Question: Good morning
I have a Wpf datagrid that is displaying an observable collection of a custom type
I group the data using a collection view source in XAML on two seperate properties, and I have styled the groups to display as expanders.
For clarity, as there is a lot of data I feel I have to use margins and spacing otherwise things look very cluttered.
My problem is that with two levels of hierarchical expanders the column data is now substantially offset from the column headers meaning that they do not properly line up.
I have tried several thing, like setting the margin of the column headers and the width (both actual and normal). However all of my attempts end up resizing the whole column so that the offset stays the same but the columns move.
so my question:
- - - -

'''
<!-- Style for groups at top level. -->
<GroupStyle>
<GroupStyle.ContainerStyle>
<Style TargetType="{x:Type GroupItem}">
<Setter Property="Margin" Value="0" />
<Setter Property="Template">
<Setter.Value>
<ControlTemplate TargetType="{x:Type GroupItem}">
<Expander Margin="5,10,5,5"
BorderBrush="{StaticResource BlackBrush}"
BorderThickness="1"
Header="{Binding Name}"
IsExpanded="True">
<Expander.Template>
<!-- The basic expander -->
<ControlTemplate TargetType="{x:Type Expander}">
<!-- Put a border around the expander -->
<Border Background="{Binding Path=Name,
Converter={StaticResource ColourConverter}}"
BorderBrush="{StaticResource GreyBrush}"
BorderThickness="2"
CornerRadius="3">
<!-- Use a dock panel so that the toggle button is docked to the top and the content is docked to the bottom -->
<DockPanel Margin="0">
<!-- Add the toggle button -->
<ToggleButton x:Name="ExpanderButton"
Margin="0"
Content="{TemplateBinding Header}"
DockPanel.Dock="Top"
FontSize="14"
FontWeight="Bold"
Foreground="{StaticResource BlackBrush}"
IsChecked="{Binding Path=IsExpanded,
RelativeSource={RelativeSource TemplatedParent}}"
OverridesDefaultStyle="True"
Template="{StaticResource AnimatedExpanderButton}" />
<ContentPresenter x:Name="ExpanderContent"
Margin="5"
ContentSource="Content"
DockPanel.Dock="Bottom"
Visibility="{Binding ElementName=ExpanderButton,
Path=IsChecked,
Converter={StaticResource VisibilityConverter}}" />
</DockPanel>
</Border>
</ControlTemplate>
</Expander.Template>
<ItemsPresenter />
</Expander>
</ControlTemplate>
</Setter.Value>
</Setter>
</Style>
</GroupStyle.ContainerStyle>
</GroupStyle>
<!-- Style for groups under the top level. -->
<GroupStyle>
<GroupStyle.ContainerStyle>
<Style TargetType="{x:Type GroupItem}">
<Setter Property="Margin" Value="0,0,0,5" />
<Setter Property="Template">
<Setter.Value>
<ControlTemplate TargetType="{x:Type GroupItem}">
<Expander Margin="5"
Background="{Binding Path=Name,
Converter={StaticResource ColourConverter}}"
IsExpanded="True"
Visibility="{Binding Items[0].IsSelectedInSidebar,
Converter={StaticResource VisibilityConverter}}">
<Expander.Template>
<!-- The basic expander -->
<ControlTemplate TargetType="{x:Type Expander}">
<!-- Put a border around the expander -->
<Border Background="{Binding Path=Name,
Converter={StaticResource ColourConverter}}"
BorderBrush="{StaticResource GreyBrush}"
BorderThickness="2"
CornerRadius="3">
<!-- Use a dock panel so that the toggle button is docked to the top and the content is docked to the bottom -->
<DockPanel Margin="0">
<!-- Add the toggle button -->
<ToggleButton x:Name="ExpanderButton"
Content="{Binding Path=Name}"
DockPanel.Dock="Top"
FontSize="12"
IsChecked="{Binding Path=IsExpanded,
RelativeSource={RelativeSource TemplatedParent}}"
OverridesDefaultStyle="True"
Template="{StaticResource AnimatedExpanderButton}" />
<ContentPresenter x:Name="ExpanderContent"
Margin="5"
ContentSource="Content"
DockPanel.Dock="Bottom"
Visibility="{Binding ElementName=ExpanderButton,
Path=IsChecked,
Converter={StaticResource VisibilityConverter}}" />
</DockPanel>
</Border>
</ControlTemplate>
</Expander.Template>
<Expander.Content>
<Border BorderBrush="{StaticResource BlackBrush}" BorderThickness="1">
<Grid>
<Grid.RowDefinitions>
<RowDefinition Height="*" />
<RowDefinition Height="Auto" />
</Grid.RowDefinitions>
<ItemsPresenter Grid.Row="0" Margin="0" />
<Border Grid.Row="1"
Margin="0,10,0,0"
BorderBrush="{StaticResource BlackBrush}"
BorderThickness="0,1,0,0"
Visibility="{Binding Data.SettingRepository.MainDataSummaryVisible,
Source={StaticResource BindingProxy},
Converter={StaticResource VisibilityConverter}}">
<Grid Background="{StaticResource WhiteBrush}">
<Grid.RowDefinitions>
<RowDefinition Height="Auto" />
<RowDefinition Height="Auto" />
<RowDefinition Height="Auto" />
</Grid.RowDefinitions>
<Grid.ColumnDefinitions>
<ColumnDefinition Width="Auto" />
<ColumnDefinition Width="Auto" />
<ColumnDefinition Width="Auto" />
<ColumnDefinition Width="Auto" />
<ColumnDefinition Width="Auto" />
<ColumnDefinition Width="Auto" />
</Grid.ColumnDefinitions>
<Grid Grid.Row="0" Grid.ColumnSpan="6">
<Grid.ColumnDefinitions>
<ColumnDefinition Width="Auto" />
<ColumnDefinition Width="Auto" />
<ColumnDefinition Width="Auto" />
<ColumnDefinition Width="Auto" />
<ColumnDefinition Width="Auto" />
<ColumnDefinition Width="Auto" />
<ColumnDefinition Width="Auto" />
<ColumnDefinition Width="Auto" />
<ColumnDefinition Width="Auto" />
<ColumnDefinition Width="Auto" />
</Grid.ColumnDefinitions>
<TextBlock Grid.Column="0"
Margin="5"
FontWeight="Bold"
Text="{Binding Path=Items[0].Option1Title}"
Visibility="{Binding Data.SettingRepository.MainDataShowSampleOptions,
Source={StaticResource BindingProxy},
Converter={StaticResource VisibilityConverter}}" />
<TextBlock Grid.Column="1"
Margin="5"
Text="{Binding Path=Items[0].Option1Data,
Mode=OneWay}"
Visibility="{Binding Data.SettingRepository.MainDataShowSampleOptions,
Source={StaticResource BindingProxy},
Converter={StaticResource VisibilityConverter}}" />
<TextBlock Grid.Column="2"
Margin="5"
FontWeight="Bold"
Text="{Binding Path=Items[0].Option2Title}"
Visibility="{Binding Data.SettingRepository.MainDataShowSampleOptions,
Source={StaticResource BindingProxy},
Converter={StaticResource VisibilityConverter}}" />
<TextBlock Grid.Column="3"
Margin="5"
Text="{Binding Path=Items[0].Option2Data,
Mode=OneWay}"
Visibility="{Binding Data.SettingRepository.MainDataShowSampleOptions,
Source={StaticResource BindingProxy},
Converter={StaticResource VisibilityConverter}}" />
<TextBlock Grid.Column="4"
Margin="5"
FontWeight="Bold"
Text="{Binding Path=Items[0].Option3Title}"
Visibility="{Binding Data.SettingRepository.MainDataShowSampleOptions,
Source={StaticResource BindingProxy},
Converter={StaticResource VisibilityConverter}}" />
<TextBlock Grid.Column="5"
Margin="5"
Text="{Binding Path=Items[0].Option3Data,
Mode=OneWay}" />
<TextBlock Grid.Column="6"
Margin="5"
FontWeight="Bold"
Text="{Binding Path=Items[0].Option4Title}"
Visibility="{Binding Data.SettingRepository.MainDataShowSampleOptions,
Source={StaticResource BindingProxy},
Converter={StaticResource VisibilityConverter}}" />
<TextBlock Grid.Column="7"
Margin="5"
Text="{Binding Path=Items[0].Option4Data,
Mode=OneWay}"
Visibility="{Binding Data.SettingRepository.MainDataShowSampleOptions,
Source={StaticResource BindingProxy},
Converter={StaticResource VisibilityConverter}}" />
<TextBlock Grid.Column="8"
Margin="5"
FontWeight="Bold"
Text="{x:Static languages:Strings.SampleIsAnnealedColumnHeader}" />
<CheckBox Grid.Column="9"
Margin="3,5,5,5"
IsChecked="{Binding Path=Items[0].SampleIsAnnealed,
Mode=OneWay}"
IsHitTestVisible="False"
Style="{StaticResource FandFCheckBox}" />
</Grid>
<!-- The mean Match temperature -->
<TextBlock Grid.Row="1"
Grid.Column="0"
Margin="5"
FontWeight="Bold"
Text="{x:Static languages:Strings.MeanSampleMatchTemperatureTitle}" />
<TextBlock Grid.Row="1"
Grid.Column="1"
Margin="5"
Text="{Binding Path=Items[0].SampleMeanMatchTemperature,
Mode=OneWay,
StringFormat=\{0:N2\}}" />
<!-- The match temperature range -->
<TextBlock Grid.Row="1"
Grid.Column="2"
Margin="5"
FontWeight="Bold"
Text="{x:Static languages:Strings.SampleTemperatureRangeTitle}" />
<TextBlock Grid.Row="1"
Grid.Column="3"
Margin="5"
Text="{Binding Path=Items[0].SampleMatchTemperatureRange}" />
<!-- The match temperature standard deviation -->
<TextBlock Grid.Row="1"
Grid.Column="4"
Margin="5"
FontWeight="Bold"
Text="{x:Static languages:Strings.SampleTemperatureStandardDeviationTitle}" />
<TextBlock Grid.Row="1"
Grid.Column="5"
Margin="5"
Text="{Binding Path=Items[0].SampleMatchTemperatureStandardDeviation,
Mode=OneWay,
StringFormat=\{0:N3\}}" />
<!-- The mean refractive index -->
<TextBlock Grid.Row="2"
Grid.Column="0"
Margin="5"
FontWeight="Bold"
Text="{x:Static languages:Strings.SampleMeanRefractiveIndexTitle}" />
<TextBlock Grid.Row="2"
Grid.Column="1"
Margin="5"
Text="{Binding Path=Items[0].SampleMeanRefractiveIndex,
Mode=OneWay,
StringFormat=\{0:N5\}}" />
<!-- The refractive index range -->
<TextBlock Grid.Row="2"
Grid.Column="2"
Margin="5"
FontWeight="Bold"
Text="{x:Static languages:Strings.SampleRIRangeTitle}" />
<TextBlock Grid.Row="2"
Grid.Column="3"
Margin="5"
Text="{Binding Path=Items[0].SampleRefractiveIndexRange}" />
<!-- The refractive index standard deviation -->
<TextBlock Grid.Row="2"
Grid.Column="4"
Margin="5"
FontWeight="Bold"
Text="{x:Static languages:Strings.SampleRIStandardDeviationTitle}" />
<TextBlock Grid.Row="2"
Grid.Column="5"
Margin="5"
Text="{Binding Path=Items[0].SampleRefractiveIndexStandardDeviation,
Mode=OneWay,
StringFormat=\{0:N7\}}" />
</Grid>
</Border>
</Grid>
</Border>
</Expander.Content>
</Expander>
</ControlTemplate>
</Setter.Value>
</Setter>
</Style>
</GroupStyle.ContainerStyle>
</GroupStyle>
'''
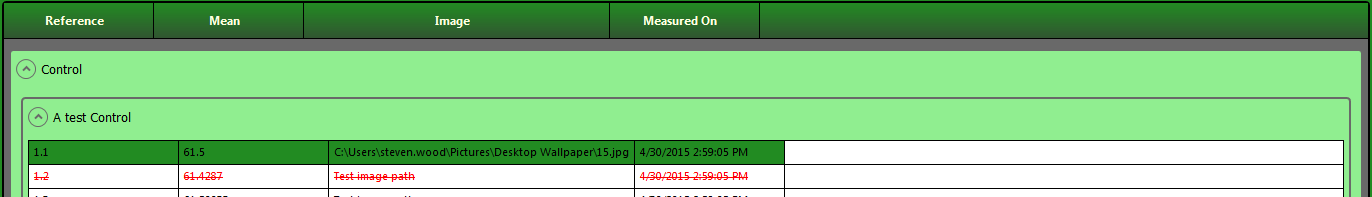
Answer: You can set the 'ColumnHeaderStyle' and there set a 'RenderTransform' that moves the headers to the right.
'''
<DataGrid.ColumnHeaderStyle>
<Style TargetType="DataGridColumnHeader">
<Setter Property="RenderTransform">
<Setter.Value>
//change the X value accordingly
<TranslateTransform X="100"></TranslateTransform>
</Setter.Value>
</Setter>
</Style>
</DataGrid.ColumnHeaderStyle>
'''
As you mentioned, doing this will result in a small gap. To remove it you should set the left margin of the first column to a negative value, which stretches the header of this column to the left. You can do it like this:
'''
<DataGridTemplateColumn.HeaderStyle>
<Style TargetType="DataGridColumnHeader">
//change the margin accordingly
<Setter Property="Margin" Value="-100 0 0 0" />
<Setter Property="RenderTransform">
<Setter.Value>
//change the X value accordingly
<TranslateTransform X="100"></TranslateTransform>
</Setter.Value>
</Setter>
</Style>
</DataGridTemplateColumn.HeaderStyle>
'''
You have to set the 'RenderTransform' here again, because this style overwrites the general 'ColumnHeaderStyle'. To remove duplication you can add the render transfrom as a resource.
I just saw that you have a few margins on your 'Expanders' and 'ContentPresenters'. If you change them so that you have 0 margin to the left, it would align the content more to the left and reduce the alignment difference.
You would then need less offset on the 'RenderTransform'.
Some examples of your code to illustrate what I mean:
'''
<Expander Margin="5,10,5,5"
<ContentPresenter x:Name="ExpanderContent" Margin="5"
'''
If you change it to
'''
<Expander Margin="0,10,5,5"
<ContentPresenter x:Name="ExpanderContent" Margin="0 5 5 5"
'''
the columns move more to the left.